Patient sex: M
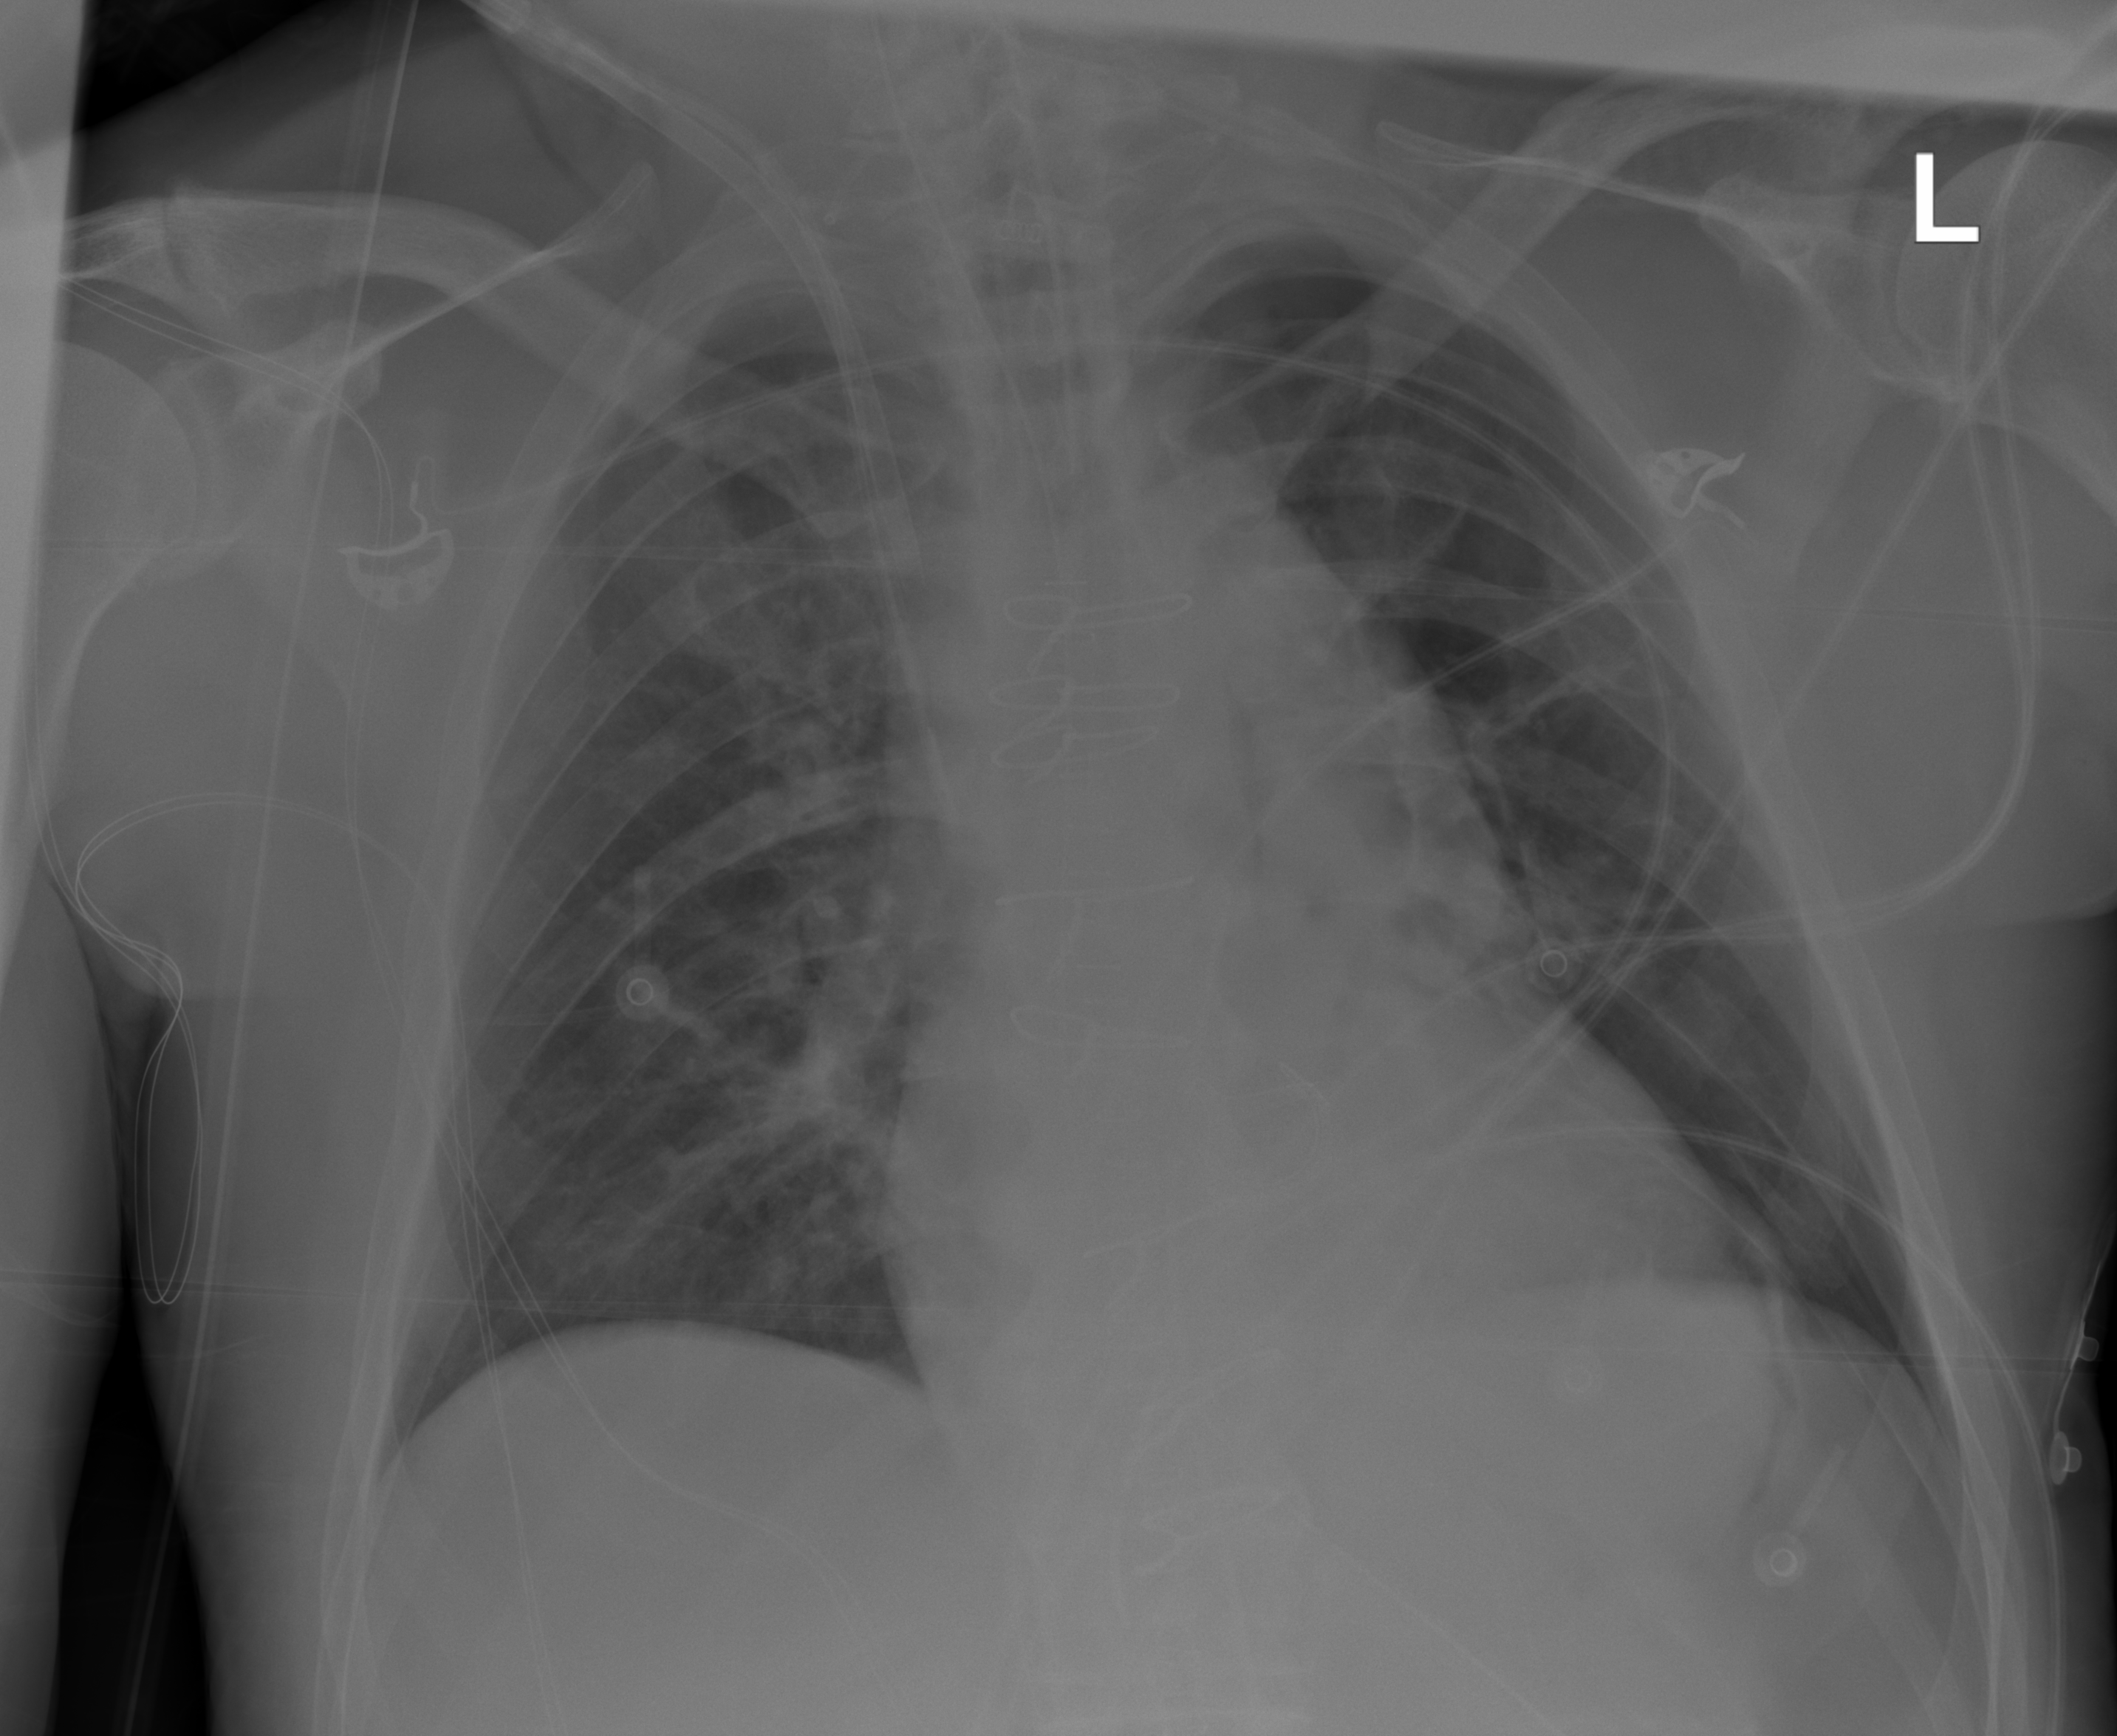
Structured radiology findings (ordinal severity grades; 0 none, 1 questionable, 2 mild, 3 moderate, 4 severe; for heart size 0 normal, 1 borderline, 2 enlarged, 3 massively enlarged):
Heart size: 0
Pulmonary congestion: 2
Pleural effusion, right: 0
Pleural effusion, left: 0
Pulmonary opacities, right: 1
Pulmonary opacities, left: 1
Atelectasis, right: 2
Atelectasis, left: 1